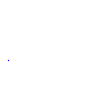
Particle: kaon